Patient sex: M
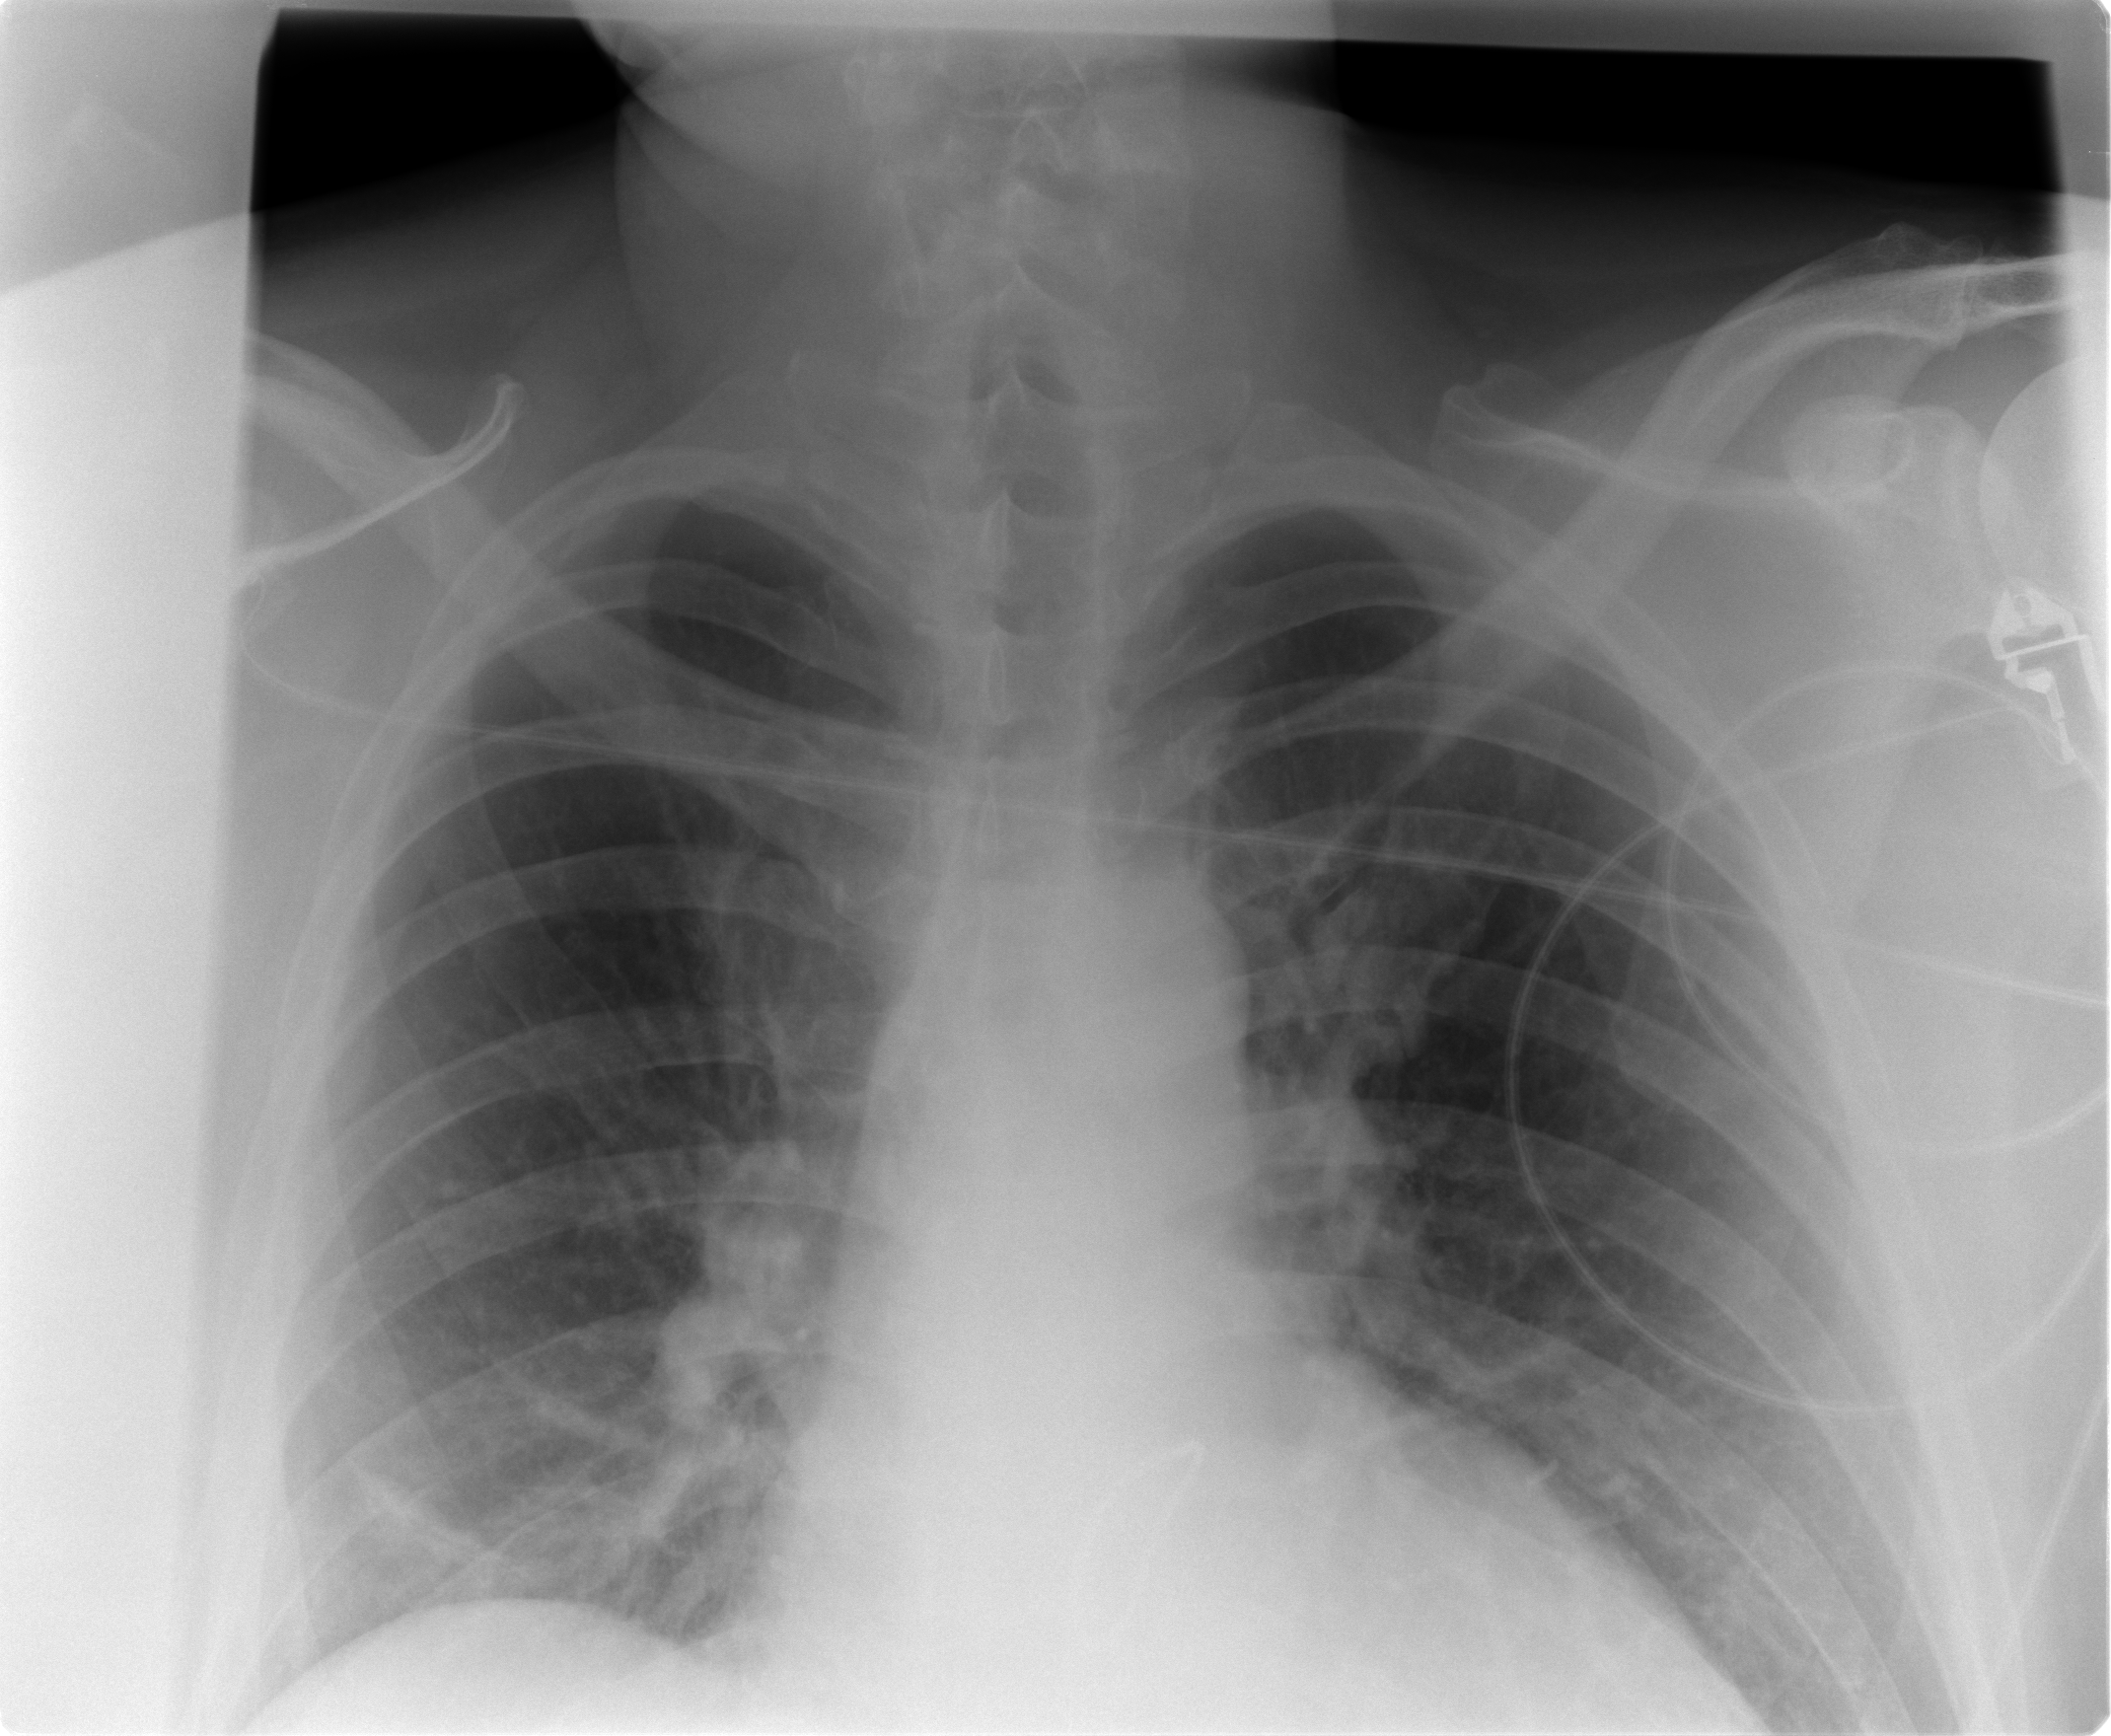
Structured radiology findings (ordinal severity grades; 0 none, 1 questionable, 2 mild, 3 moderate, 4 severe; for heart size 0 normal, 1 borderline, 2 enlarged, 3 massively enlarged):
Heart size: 1
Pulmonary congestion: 1
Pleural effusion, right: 0
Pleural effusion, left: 0
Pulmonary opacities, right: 1
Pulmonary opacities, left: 0
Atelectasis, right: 2
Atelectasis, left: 0